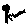
Label: flower